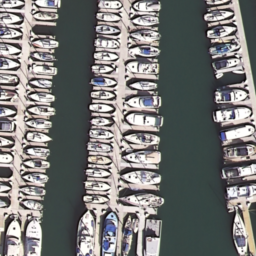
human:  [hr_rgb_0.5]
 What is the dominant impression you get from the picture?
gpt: harbor